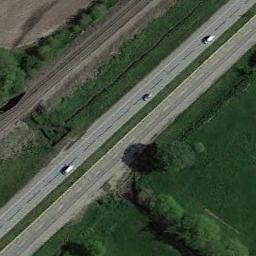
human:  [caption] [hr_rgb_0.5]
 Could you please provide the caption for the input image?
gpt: There are large green lawns and green trees around the freeway, And there are three cars on the freeway .

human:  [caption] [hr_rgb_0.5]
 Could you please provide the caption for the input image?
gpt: Traffic was sparse on the motorway .

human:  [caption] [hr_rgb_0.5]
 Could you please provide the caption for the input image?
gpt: A straight freeway and a small road go through the farmland .

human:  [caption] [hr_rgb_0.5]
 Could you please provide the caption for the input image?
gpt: The freeway is between the bare land and grass .

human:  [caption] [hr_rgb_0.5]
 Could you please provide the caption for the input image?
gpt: There are green lawns beside the freeway .